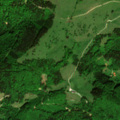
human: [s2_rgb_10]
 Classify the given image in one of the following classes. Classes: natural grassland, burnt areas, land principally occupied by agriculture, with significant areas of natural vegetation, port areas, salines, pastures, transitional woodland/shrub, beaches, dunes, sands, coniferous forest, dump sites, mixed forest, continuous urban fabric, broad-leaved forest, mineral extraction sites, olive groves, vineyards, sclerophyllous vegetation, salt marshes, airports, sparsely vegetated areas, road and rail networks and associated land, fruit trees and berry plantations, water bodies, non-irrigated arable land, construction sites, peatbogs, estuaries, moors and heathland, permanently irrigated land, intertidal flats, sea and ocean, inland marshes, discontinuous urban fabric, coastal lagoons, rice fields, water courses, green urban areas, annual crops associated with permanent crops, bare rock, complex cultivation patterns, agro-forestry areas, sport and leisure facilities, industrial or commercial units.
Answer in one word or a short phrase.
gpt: pastures, broad-leaved forest, coniferous forest, mixed forest